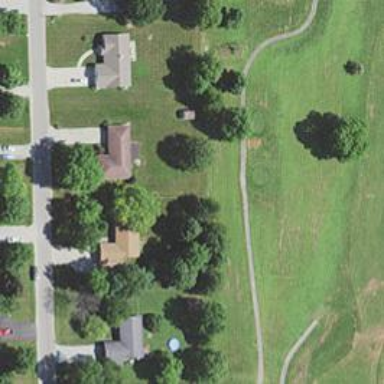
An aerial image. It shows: Path for both road and golf.